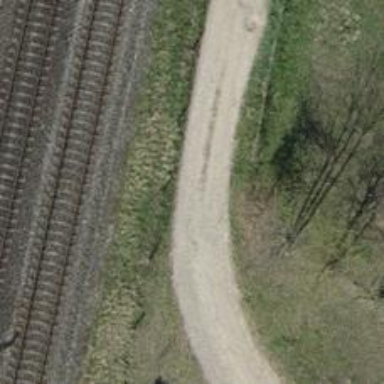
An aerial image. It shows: Track with ground surface of grade2.